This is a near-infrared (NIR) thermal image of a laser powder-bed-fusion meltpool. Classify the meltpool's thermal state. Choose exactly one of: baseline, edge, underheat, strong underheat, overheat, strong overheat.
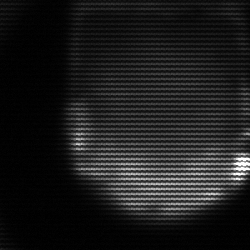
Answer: edge